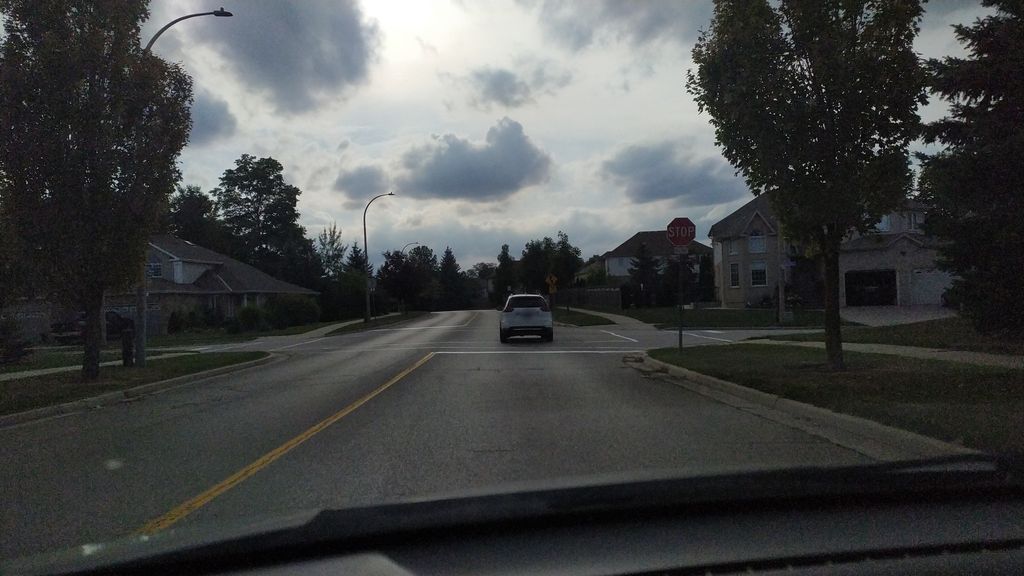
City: kitchener-waterloo